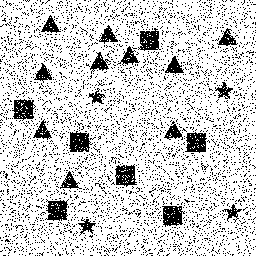
Squares: 7
Triangles: 10
Stars: 4
Total shapes: 21